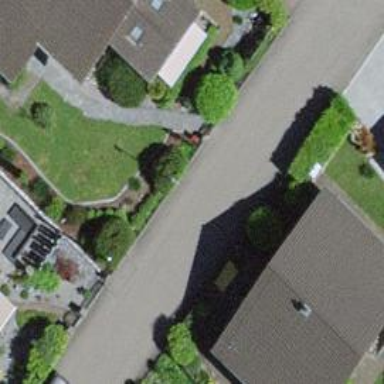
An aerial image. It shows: Paved residential road.